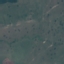
Label: Pasture